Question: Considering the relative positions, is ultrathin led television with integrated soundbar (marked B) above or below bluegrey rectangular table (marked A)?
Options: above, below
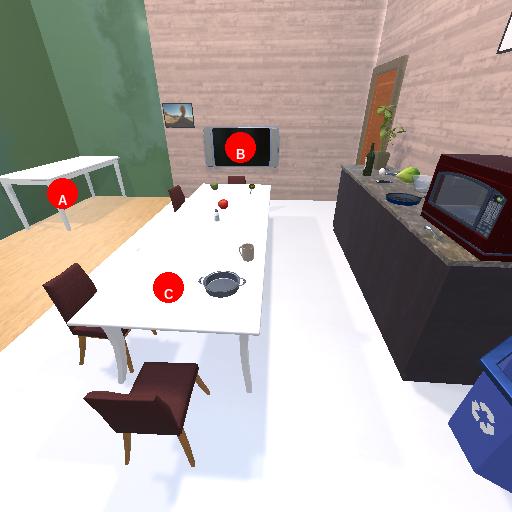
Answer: above